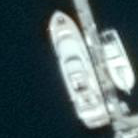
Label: civil